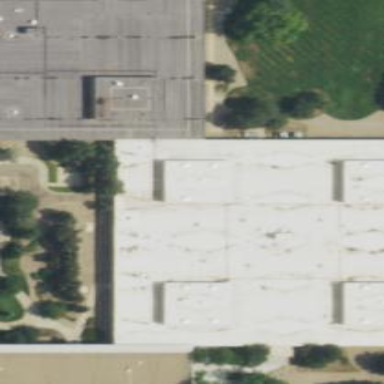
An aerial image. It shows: Industrial building.